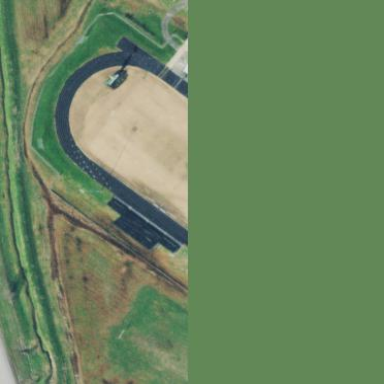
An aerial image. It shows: Track located within leisure land area.